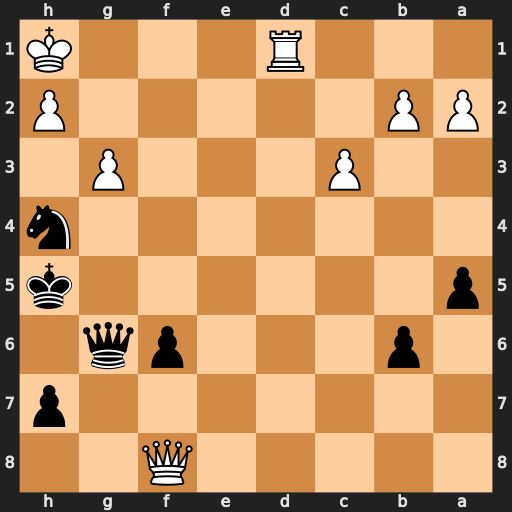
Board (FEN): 5Q2/7p/1p3pq1/p6k/7n/2P3P1/PP5P/3R3K
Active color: b
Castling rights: -
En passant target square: -
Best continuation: Qe4+ Kg1 Qg2#